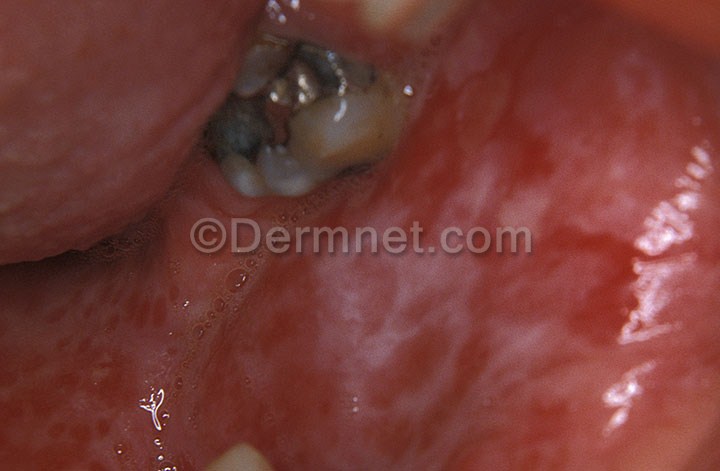
Disease: Psoriasis pictures Lichen Planus and related diseases